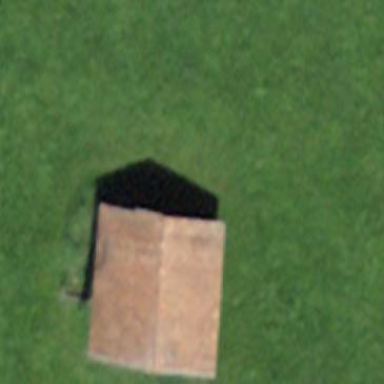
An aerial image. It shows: Rural barn.